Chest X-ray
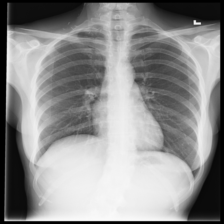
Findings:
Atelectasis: negative
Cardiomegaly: negative
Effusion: negative
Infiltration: negative
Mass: negative
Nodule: negative
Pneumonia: negative
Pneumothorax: negative
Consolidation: negative
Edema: negative
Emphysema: negative
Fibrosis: negative
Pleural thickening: negative
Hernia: negative